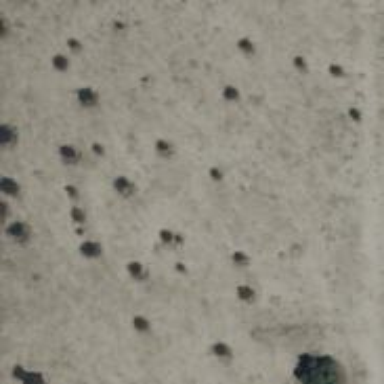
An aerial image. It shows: Scenic view captured in the desert.